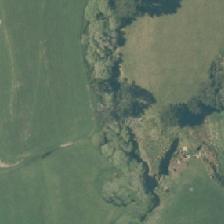
Land cover: deciduous_hardwood